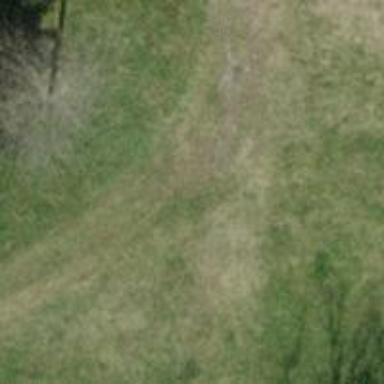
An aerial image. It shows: Grass track road with grade 5 tracktype.